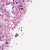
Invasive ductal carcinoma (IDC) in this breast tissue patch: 0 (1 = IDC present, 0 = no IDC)